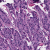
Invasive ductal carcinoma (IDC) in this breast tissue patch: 1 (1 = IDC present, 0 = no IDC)